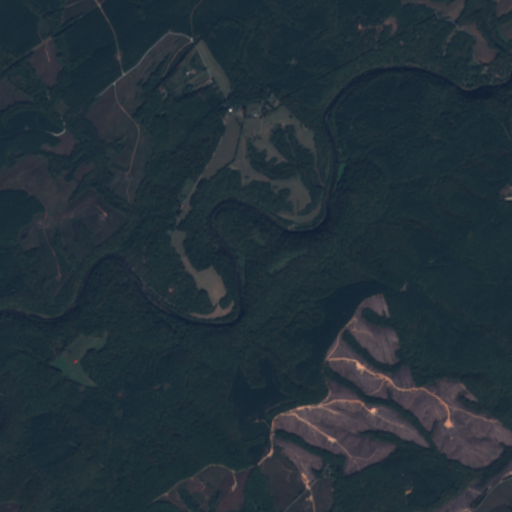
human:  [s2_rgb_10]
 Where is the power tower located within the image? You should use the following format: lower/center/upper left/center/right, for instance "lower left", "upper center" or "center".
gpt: The power tower is located in the upper left of the image.
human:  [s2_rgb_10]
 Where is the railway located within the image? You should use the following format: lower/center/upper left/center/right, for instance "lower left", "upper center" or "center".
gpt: The railway is located in the right of the image.
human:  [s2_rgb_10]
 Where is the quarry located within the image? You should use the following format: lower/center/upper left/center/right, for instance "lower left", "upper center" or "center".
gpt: There is no quarry in the image.